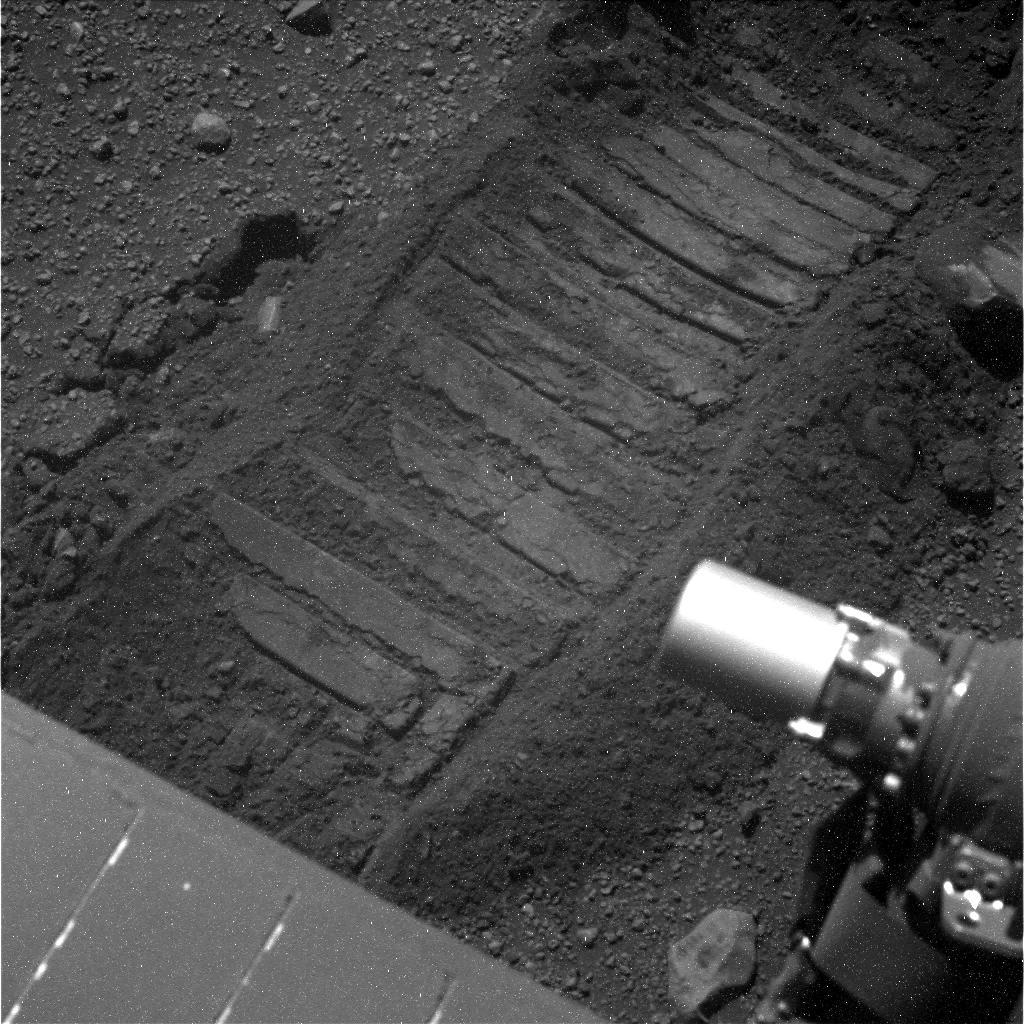
Terrain classes present: Background, Gravel / Sand / Soil, Rock, Track